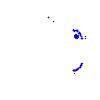
Particle: pion